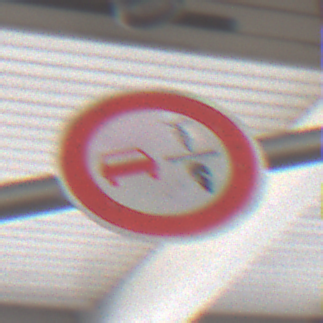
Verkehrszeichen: VerbotUeberholenEinspurigeFahrzeuge
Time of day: MorningAfternoon
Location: Roofed (Urban)
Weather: PartlyCloudy
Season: NotSpecified
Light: Natural